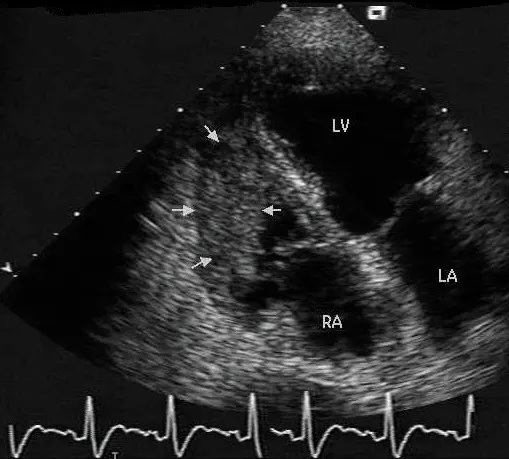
Trans oesophageal echo demonstrating right ventricular mass (arrows) RA: right atrium, LA: left atrium, LV: left ventricle.
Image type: radiology (ultrasound)